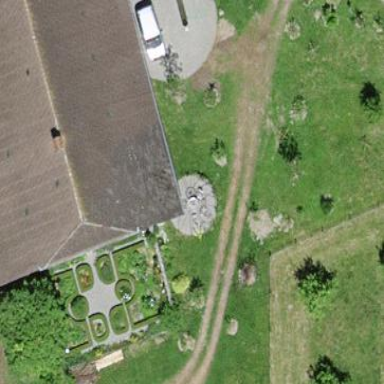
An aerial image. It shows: Residential garden.